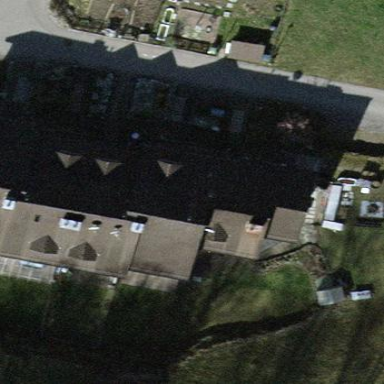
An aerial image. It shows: Terrace building with gabled roof.